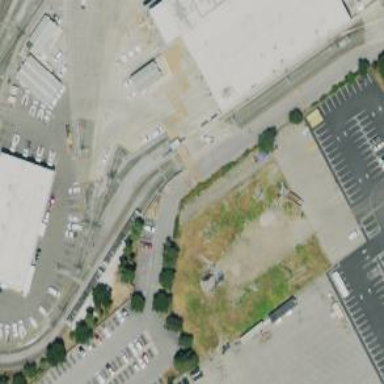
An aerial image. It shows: Light rail yard with electrified contact lines.